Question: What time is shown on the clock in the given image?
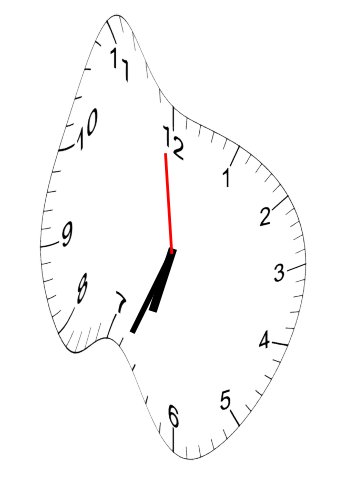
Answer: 06:33:59